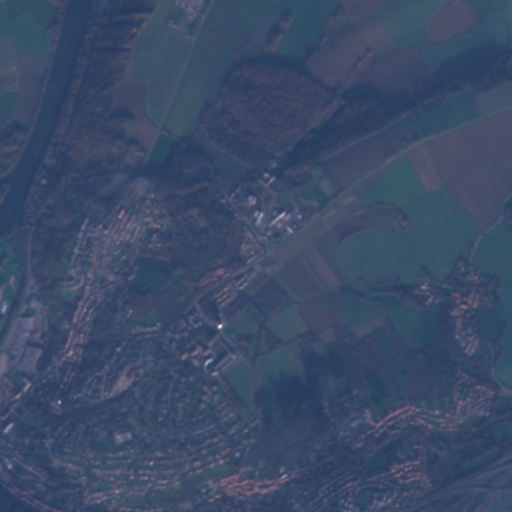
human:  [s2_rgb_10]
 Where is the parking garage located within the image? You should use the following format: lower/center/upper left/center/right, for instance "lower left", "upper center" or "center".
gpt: The parking garage is located in the lower left of the image.
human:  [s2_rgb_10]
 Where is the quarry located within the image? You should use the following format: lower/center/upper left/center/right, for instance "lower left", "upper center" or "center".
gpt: There is no quarry in the image.